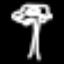
Label: palm tree